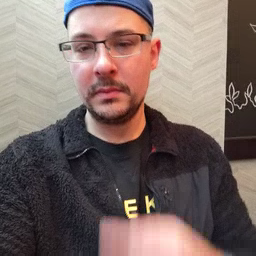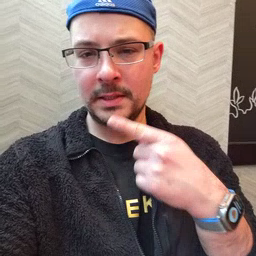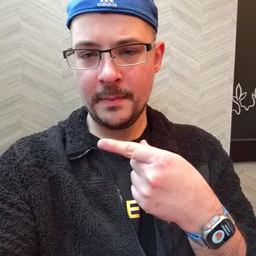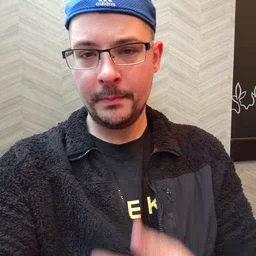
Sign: say